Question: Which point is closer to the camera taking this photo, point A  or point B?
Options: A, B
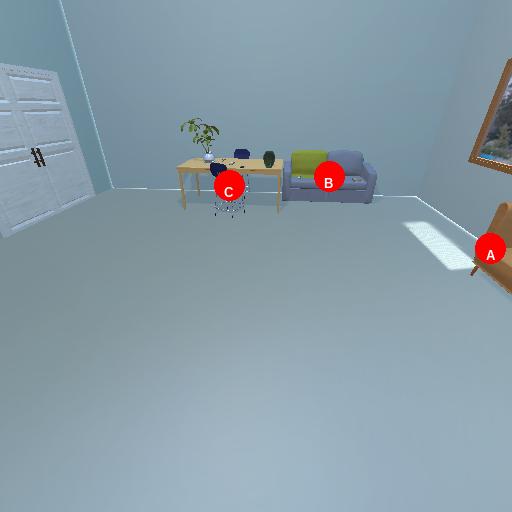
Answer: A